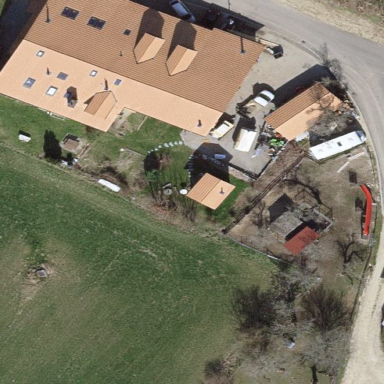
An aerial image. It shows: Farm building.